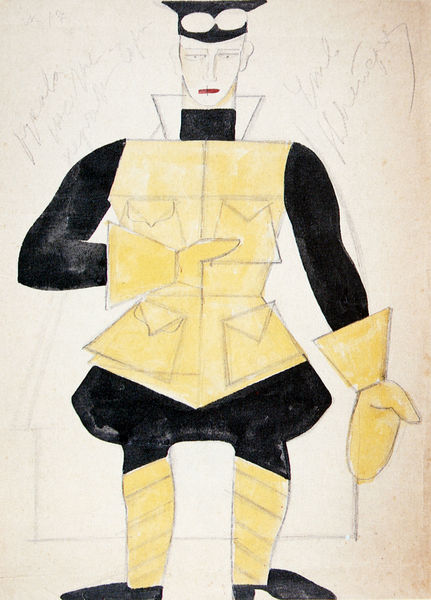
Titel: Kostümentwurf zu "Die Erde bäumt sich" von Sergej Tretjakow
Künstler: Ljubow Popowa
Institution: Privatsammlung BRD
Schlagwörter: hand, kopf, mann, gelb, kubismus, daumen, handschuh, handschuhe, hut, mund, ohr, schwarz, skizze, weiss, zeichnung, rot, beige, rock, hemd, hose, jacke, mütze, arme, augen, kragen, portrait, figur, kostüm, mantel, theater, lippen, füße, schrift, schuhe, hosen, russland, abstrakt, figuren, dekoration, karikatur, symmetrie, weste, strümpfe, grafisch, polizist, uniform, brille, soldat, beschriftung, bleistift, stiefel, entwurf, modelle, taschen, skizzen, stulpen, gamaschen, handschrift, konstruktivismus, geischt, marionetten, pilot, postmann, ss, schwarz#, weiss#, gestapo, fliegerbrille